Interaction volume radius: 5 \u00c5
Interaction volume height: 35 \u00c5
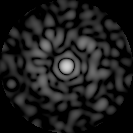
Disorder parameter: 0.785